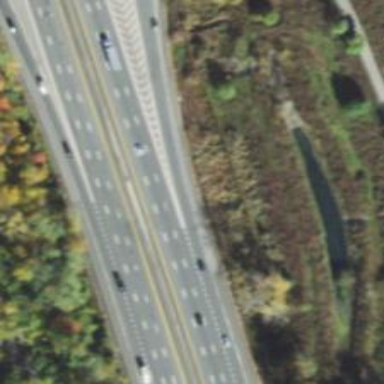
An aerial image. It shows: Asphalt motorway link.